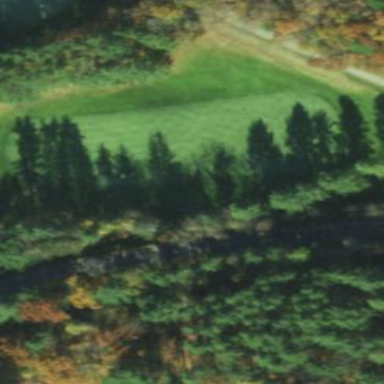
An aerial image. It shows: Rough area in golf course.